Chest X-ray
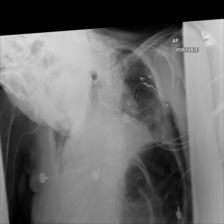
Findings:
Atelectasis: negative
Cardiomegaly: negative
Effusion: negative
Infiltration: negative
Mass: negative
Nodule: negative
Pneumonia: negative
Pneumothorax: negative
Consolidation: negative
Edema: negative
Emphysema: negative
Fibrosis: negative
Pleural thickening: negative
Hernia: negative